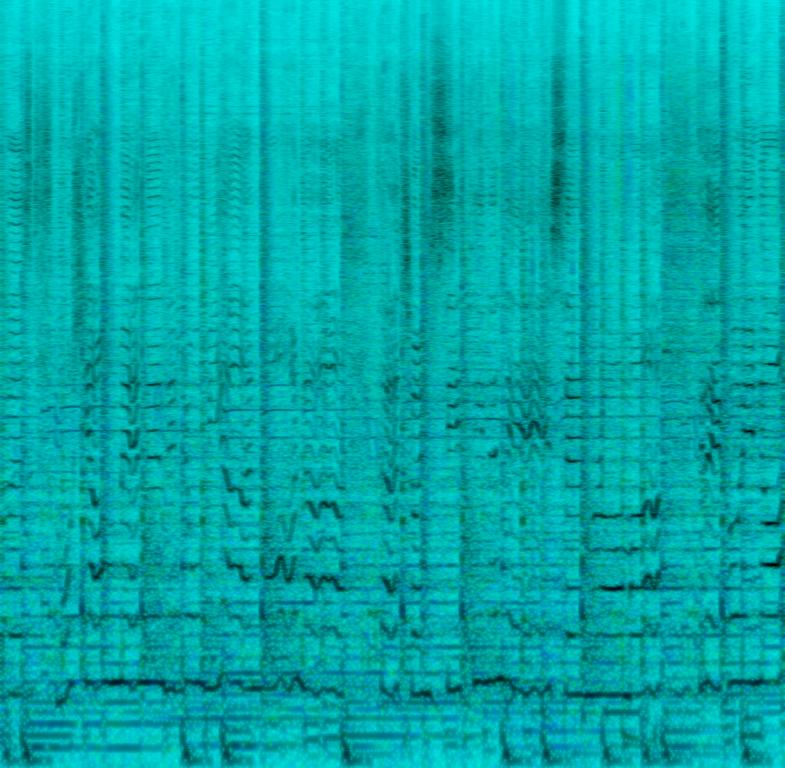
A female vocalist sings this captivating melody. The tempo is medium with enthusiastic drumming, soft keyboard harmony, steady bass lines and a middle eastern instrument. The song is rhythmic, catchy, peppy, vivacious and has a dance groove. This song is a Regional Pop song.